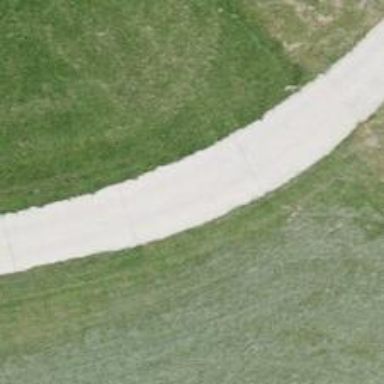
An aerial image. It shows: Service road with concrete plates surface.